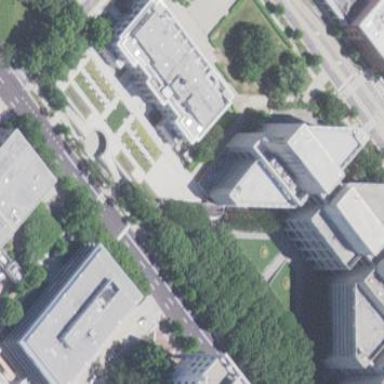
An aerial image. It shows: Government office building.